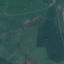
Land use / land cover class: Pasture